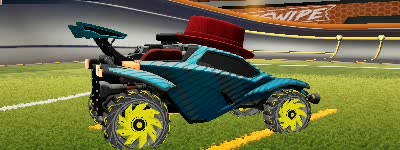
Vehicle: octane